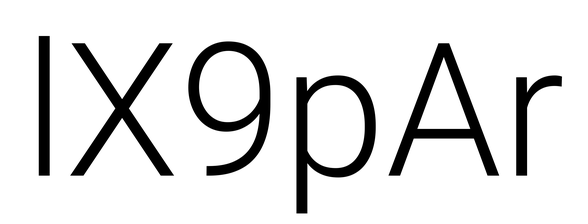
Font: Roboto_Light